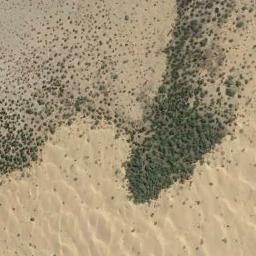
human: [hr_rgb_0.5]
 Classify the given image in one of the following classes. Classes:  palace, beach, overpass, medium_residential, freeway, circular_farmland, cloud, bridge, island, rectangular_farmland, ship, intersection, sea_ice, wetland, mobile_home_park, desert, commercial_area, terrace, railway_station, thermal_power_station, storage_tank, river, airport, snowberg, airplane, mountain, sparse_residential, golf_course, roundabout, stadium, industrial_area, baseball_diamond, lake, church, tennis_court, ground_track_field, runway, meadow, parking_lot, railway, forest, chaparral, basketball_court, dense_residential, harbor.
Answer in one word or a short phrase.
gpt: chaparral